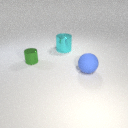
large cyan metal cylinder behind small green metal cylinder